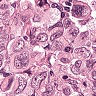
Metastatic tissue present: yes